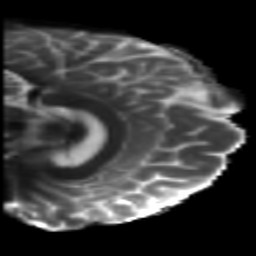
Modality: T2w
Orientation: sagittal
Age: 46
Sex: male
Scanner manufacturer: siemens
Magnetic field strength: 3 T
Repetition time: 5.5 s
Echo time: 0.101 s